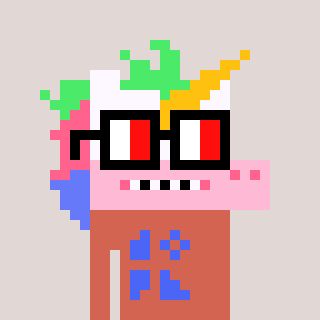
a pixel art character with square glasses with black frames and red eyes, a unicorn-shaped head and a peachy-colored body on a warm background